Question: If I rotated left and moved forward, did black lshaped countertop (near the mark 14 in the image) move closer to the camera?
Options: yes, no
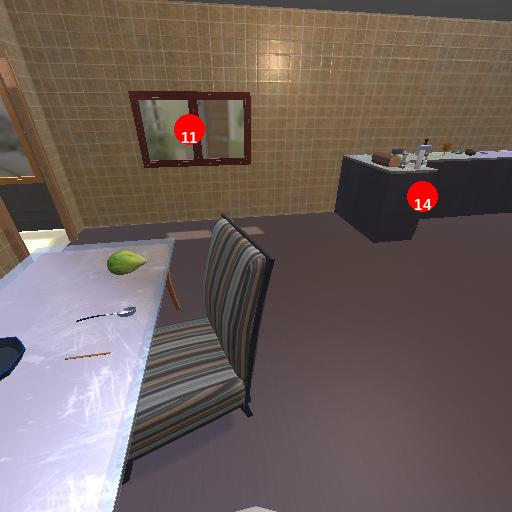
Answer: yes